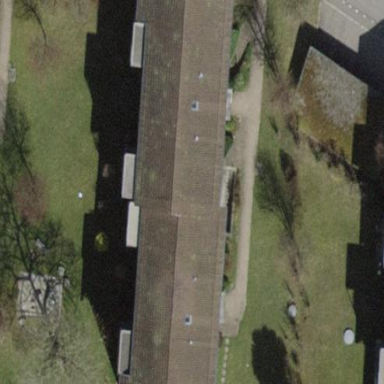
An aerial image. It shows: Building with pitched roof.